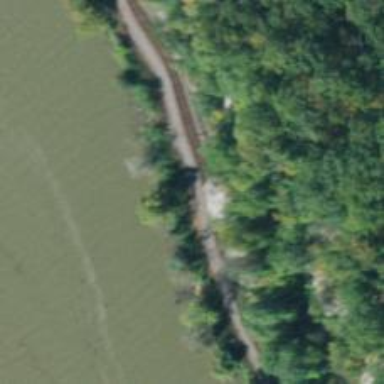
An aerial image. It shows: Railway track.